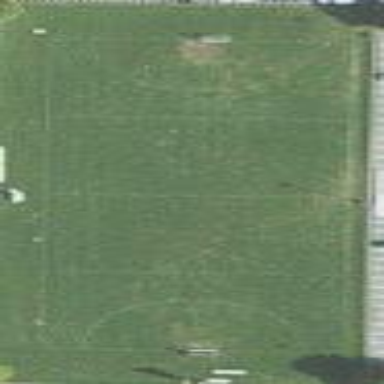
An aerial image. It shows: Soccer pitch for outdoor sports and leisure activities.